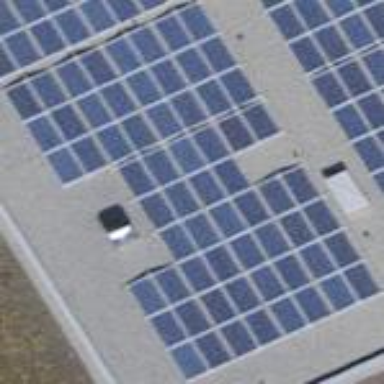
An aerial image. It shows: Solar power generator.